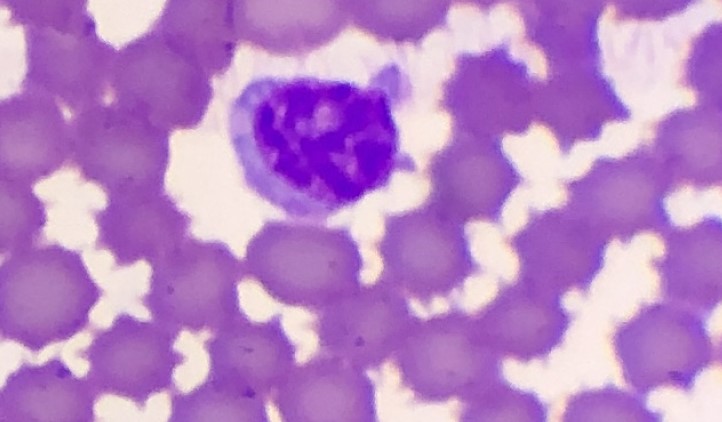
White blood cell type: Lymphocyte